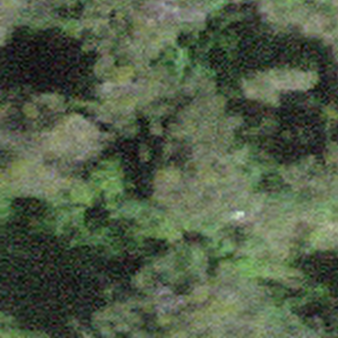
Label: other